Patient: sex M, age 61
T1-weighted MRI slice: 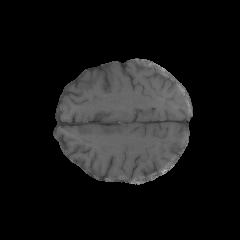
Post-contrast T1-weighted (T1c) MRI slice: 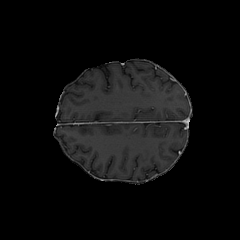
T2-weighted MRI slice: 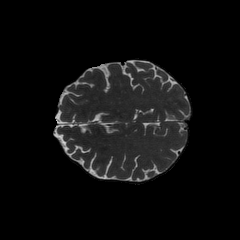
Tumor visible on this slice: no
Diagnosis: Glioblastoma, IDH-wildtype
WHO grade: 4